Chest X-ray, PA view. Patient: 51 years old, sex F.
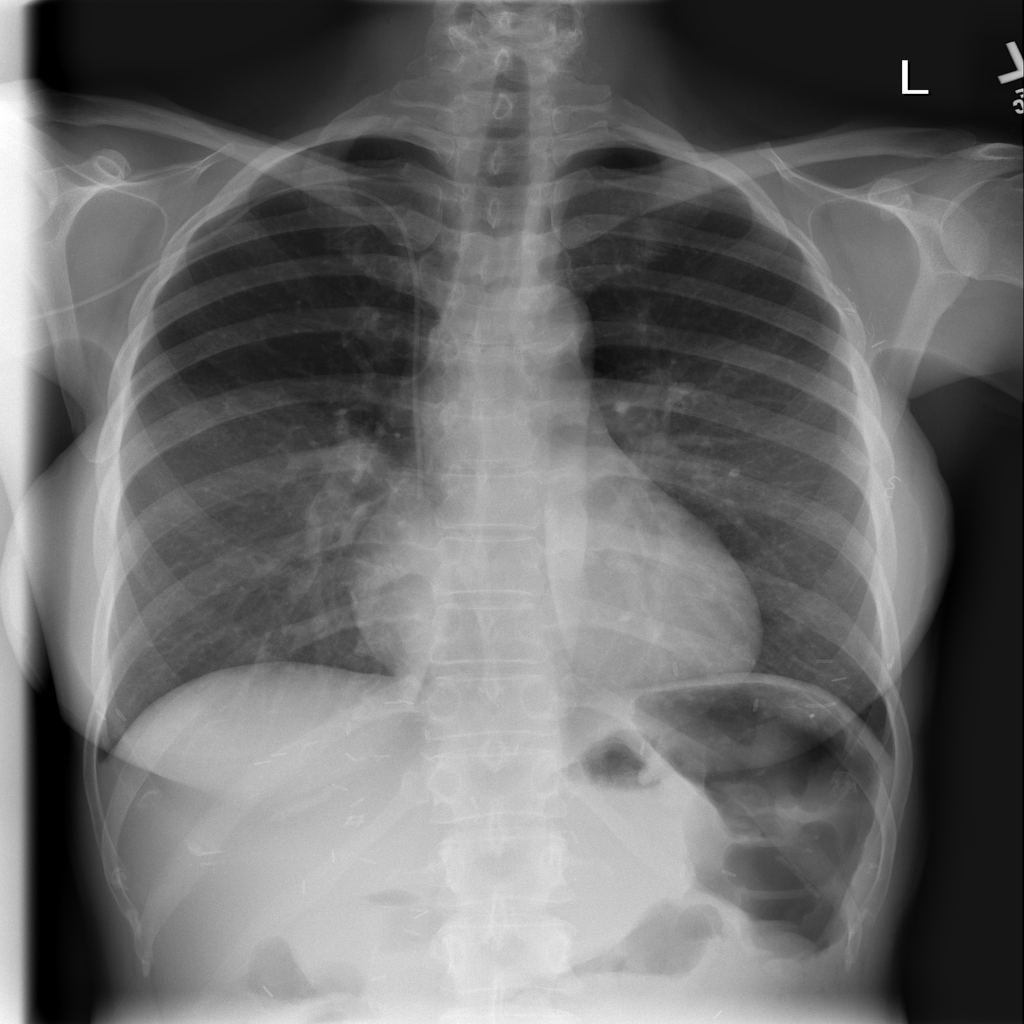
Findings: No Finding